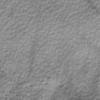
Label: not_dusty